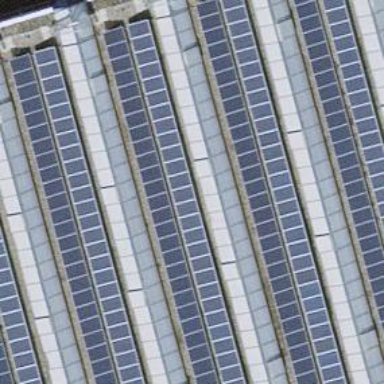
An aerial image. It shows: Solar power generator with photovoltaic panels.